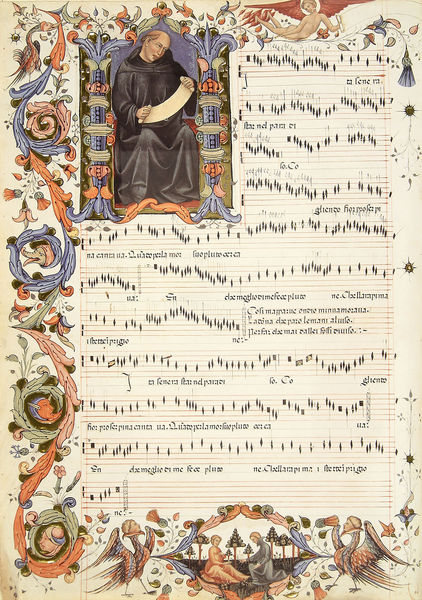
Titel: Codex Squarcialupi
Künstler: Squarcialupi Codex Meister
Institution: Florenz, Bibliotheca Medicea Laurenziana
Schlagwörter: baum, blau, flügel, mann, vogel, grün, landschaft, menschen, blumen, grau, schwarz, säulen, blüte, rot, tiere, ornament, gesicht, rahmen, vögel, kirche, kutte, paar, blatt, gesang, musik, engel, ranken, schrift, enge, noten, dekor, floral, notenblatt, ornamente, verzierung, quaste, buch, kloster, seite, illustration, text, initiale, tanne, gebet, singen, mittelalter, fabelwesen, mönch, schriftrolle, zeilen, lied, partitur, musiknoten, buchmalerei, lyrik, choral, säilen, illumination, notenschlüssel, buchseite, möch, kirchenmusik, liedblatt, buchmaleri, gregorianisch, schrift7, sprcuband, muster